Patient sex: M
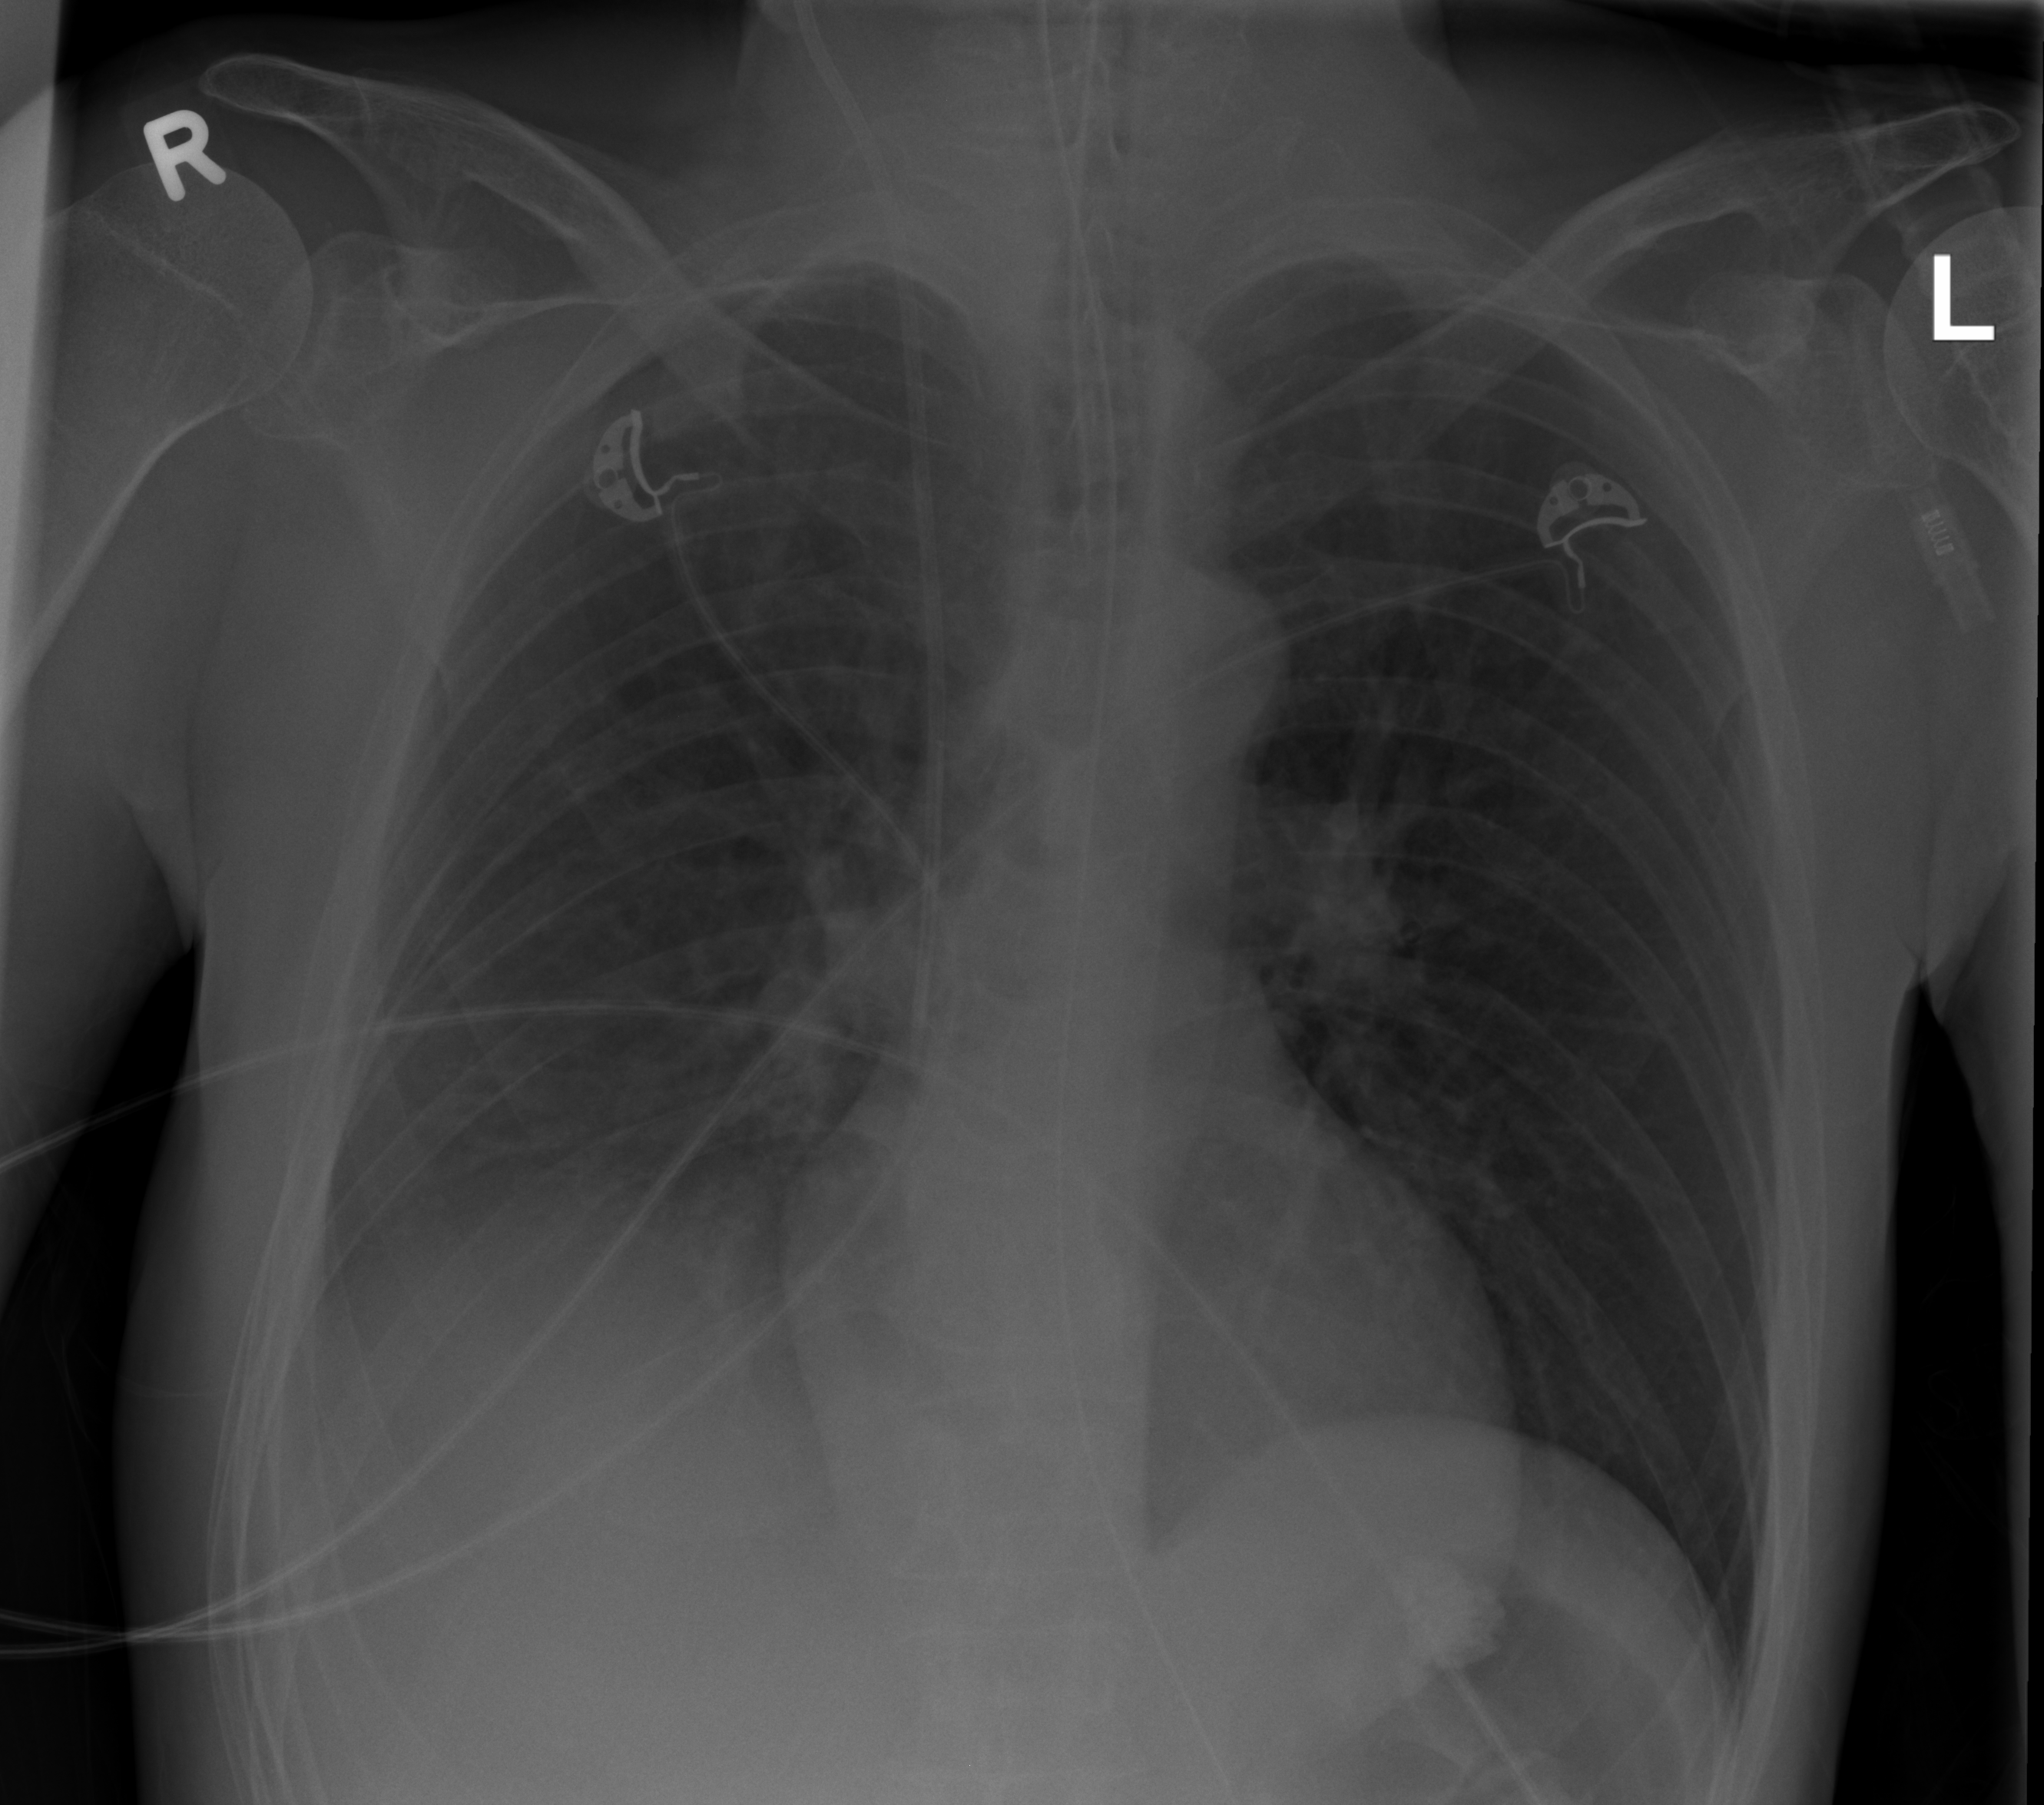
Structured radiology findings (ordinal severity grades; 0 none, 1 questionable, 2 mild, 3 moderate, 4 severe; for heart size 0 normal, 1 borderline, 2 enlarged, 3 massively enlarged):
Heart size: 0
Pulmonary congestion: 0
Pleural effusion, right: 2
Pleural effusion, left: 0
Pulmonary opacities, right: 0
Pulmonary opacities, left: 0
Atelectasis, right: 0
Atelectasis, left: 0